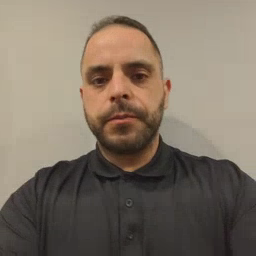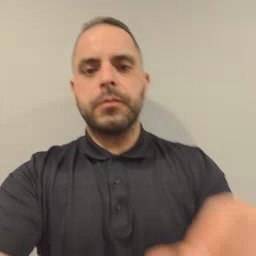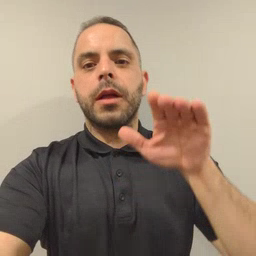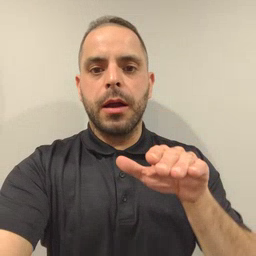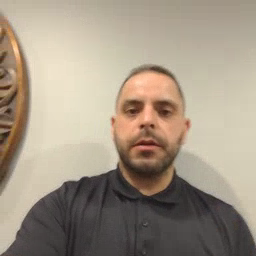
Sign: on